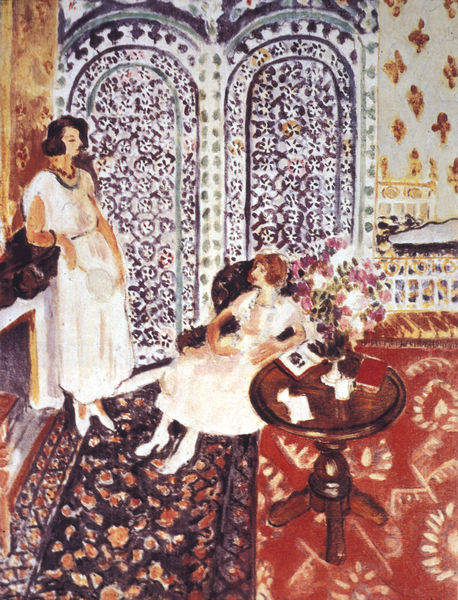
Titel: Der maurische Paravent
Künstler: Henri Matisse
Standort: Philadelphia (Pennsylvania)
Institution: Philadelphia Museum of Art
Schlagwörter: weiß, frauen, sitzen, blumen, bunt, damen, kleid, tisch, tür, blüten, rot, gespräch, muster, ornament, teppich, stehen, sessel, kamin, bücher, schrank, türen, unterhaltung, kette, lehnen, dekoration, sitzende, tapete, dekor, teppiche, stehende, blumenstrauß, bögen, buch, tennis, harem, matisse, eleganz